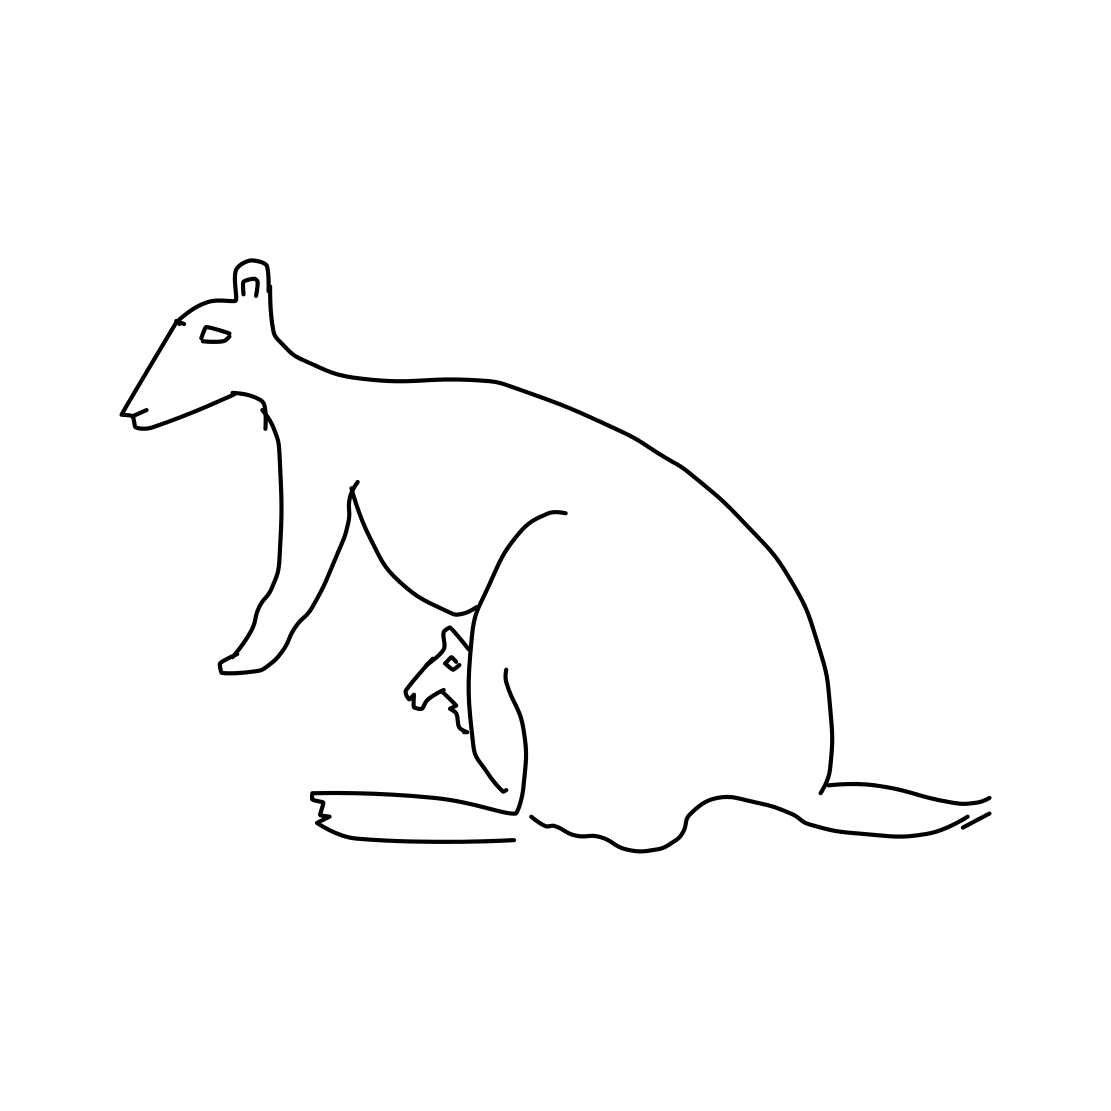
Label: kangaroo